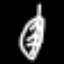
Label: leaf